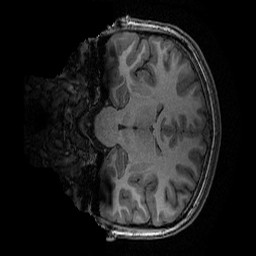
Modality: T1w
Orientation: coronal
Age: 13
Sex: male
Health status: ill
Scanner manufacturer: ge
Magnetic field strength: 3 T
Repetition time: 0.007664 s
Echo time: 0.00342 s